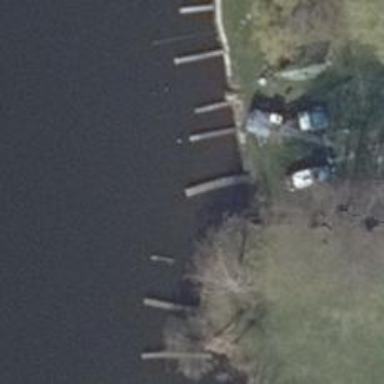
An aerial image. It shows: Man-made pier.